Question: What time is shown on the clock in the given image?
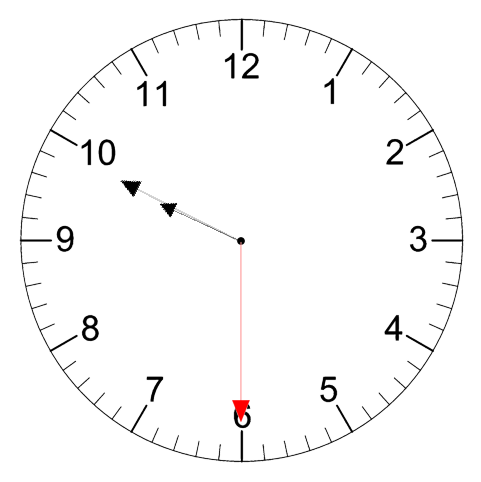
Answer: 09:49:30